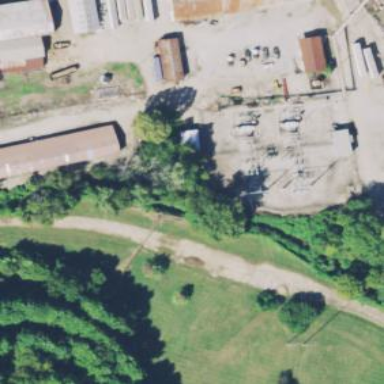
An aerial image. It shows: Industrial substation with power supply facilities.